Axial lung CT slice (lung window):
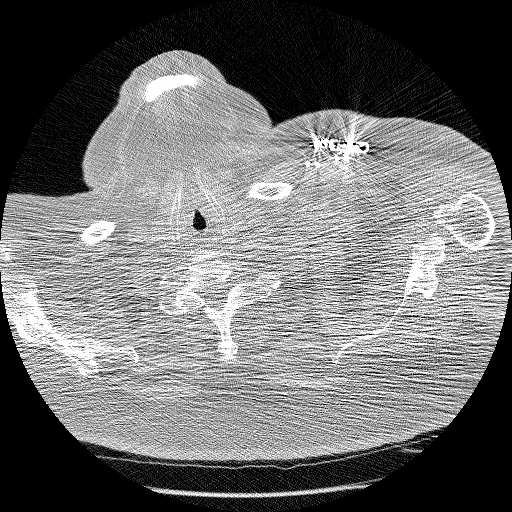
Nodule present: no